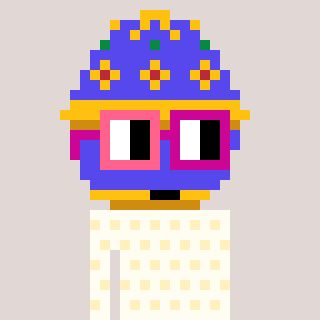
a pixel art character with square pink and red glasses, a faberge-shaped head and a grayscale-colored body on a warm background